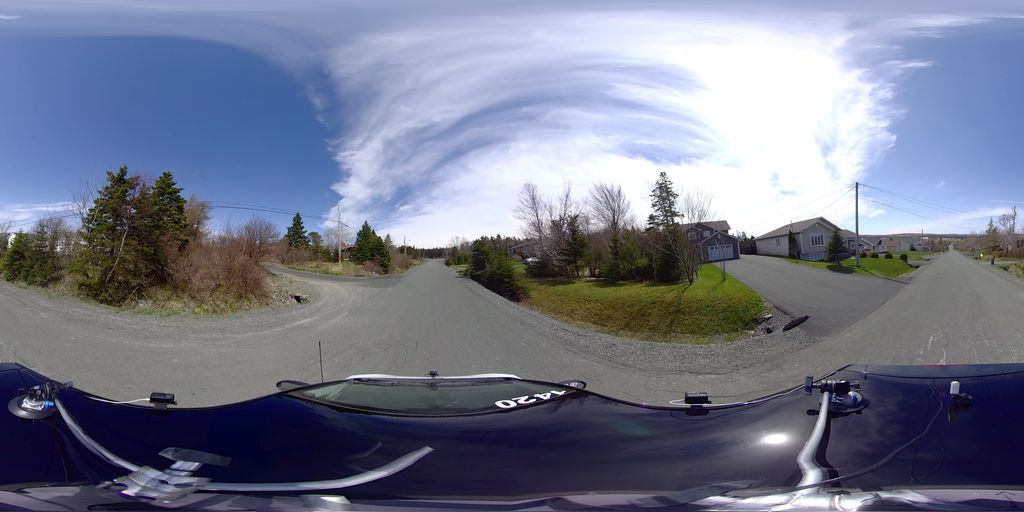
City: st_johns